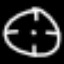
Label: clock